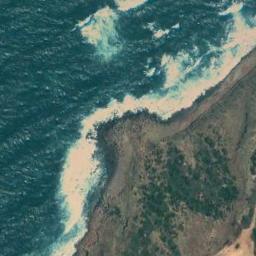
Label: beach